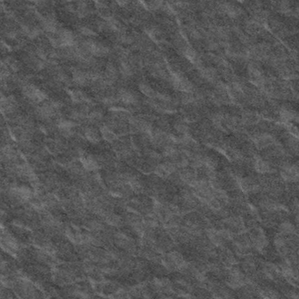
Label: frost